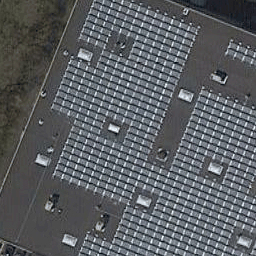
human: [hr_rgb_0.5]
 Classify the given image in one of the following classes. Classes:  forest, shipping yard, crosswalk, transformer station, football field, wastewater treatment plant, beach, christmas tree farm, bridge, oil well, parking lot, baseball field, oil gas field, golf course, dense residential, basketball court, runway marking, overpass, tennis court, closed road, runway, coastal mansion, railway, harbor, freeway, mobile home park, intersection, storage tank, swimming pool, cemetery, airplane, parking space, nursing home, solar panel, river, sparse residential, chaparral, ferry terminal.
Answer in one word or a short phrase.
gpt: solar panel